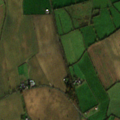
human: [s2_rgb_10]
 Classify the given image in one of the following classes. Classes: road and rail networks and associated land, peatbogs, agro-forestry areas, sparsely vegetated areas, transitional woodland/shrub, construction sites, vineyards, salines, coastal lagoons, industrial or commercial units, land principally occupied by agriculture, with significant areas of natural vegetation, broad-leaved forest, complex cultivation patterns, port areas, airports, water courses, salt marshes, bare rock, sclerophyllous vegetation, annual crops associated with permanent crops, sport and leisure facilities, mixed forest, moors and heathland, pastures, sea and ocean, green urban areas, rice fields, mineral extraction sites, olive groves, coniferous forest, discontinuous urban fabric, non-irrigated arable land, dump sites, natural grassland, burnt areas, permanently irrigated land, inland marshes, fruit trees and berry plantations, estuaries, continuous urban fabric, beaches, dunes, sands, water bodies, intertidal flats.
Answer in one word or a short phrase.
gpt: non-irrigated arable land, pastures